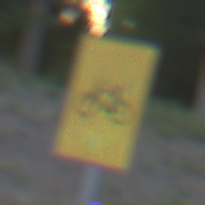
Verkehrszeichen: RadverkehrOhnePfeilsymbol
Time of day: SunriseSunset
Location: Outdoor (Urban)
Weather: Clear
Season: NotSpecified
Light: Natural